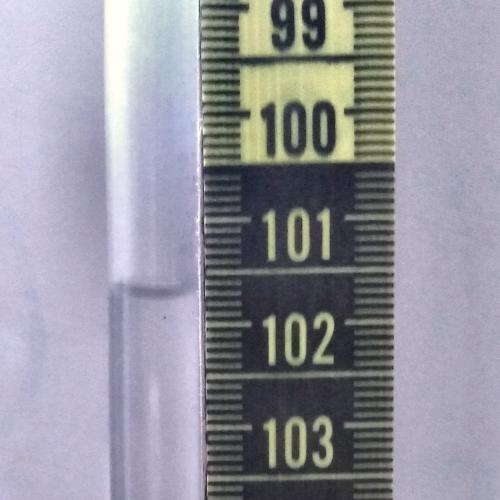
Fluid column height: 101.7 cm